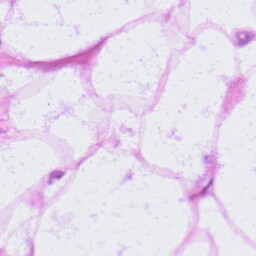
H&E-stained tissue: LymphNode